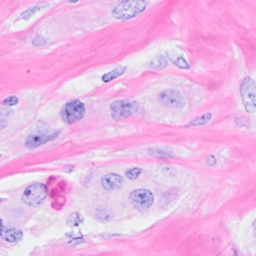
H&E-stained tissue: Breast